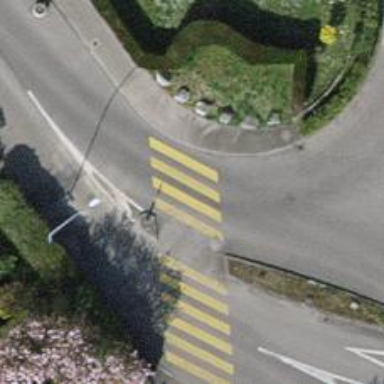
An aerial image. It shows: Marked footway crossing with asphalt surface and pedestrian island.